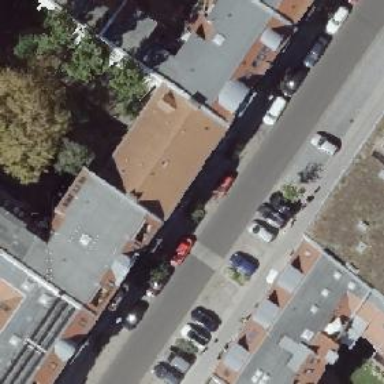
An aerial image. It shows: Residential building.